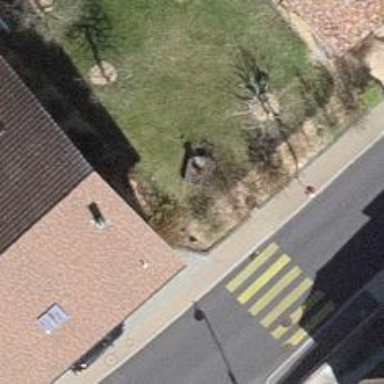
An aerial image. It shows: Kerb barrier.